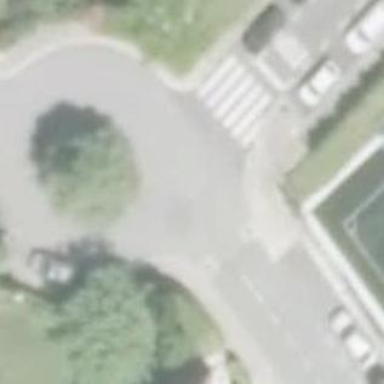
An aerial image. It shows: Residential road with asphalt surface leading to roundabout.